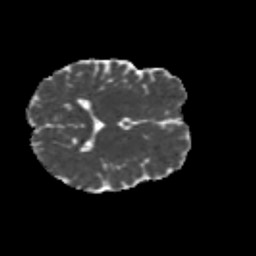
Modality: MD
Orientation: axial
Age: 11
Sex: male
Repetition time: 9.4 s
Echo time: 0.089 s